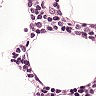
Metastatic tissue present: no